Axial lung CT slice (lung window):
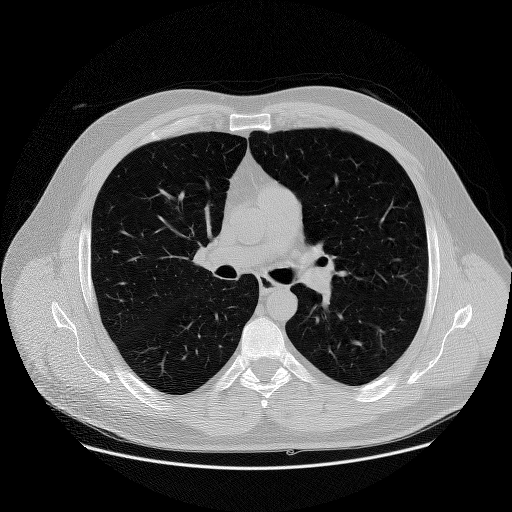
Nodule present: no